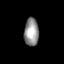
Tissue: lung
Cell type: Fibroblasts
Senescence score: 0.6732
Nuclear area (px): 399
Mean DAPI intensity: 146.326